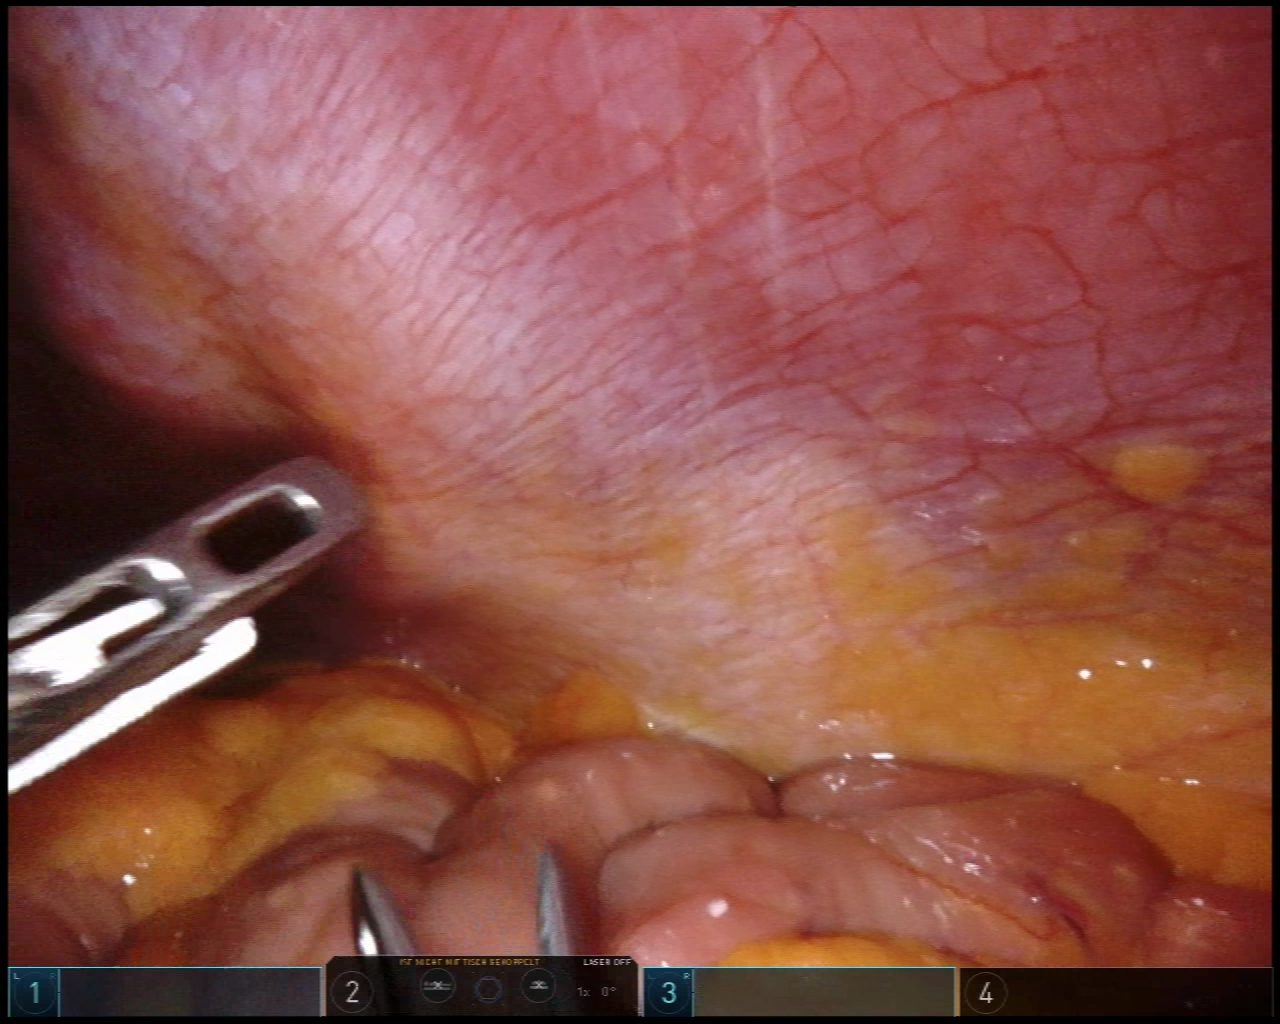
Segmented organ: abdominal_wall
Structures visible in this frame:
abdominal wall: yes
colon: no
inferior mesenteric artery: no
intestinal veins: no
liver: no
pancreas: no
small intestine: yes
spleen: no
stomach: no
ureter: no
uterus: no
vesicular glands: no